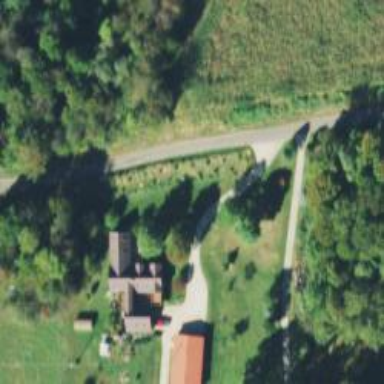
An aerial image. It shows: Driveway leading to service road.